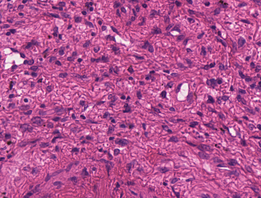
Tumor epithelial tissue: no
Tumor-associated stroma tissue: yes
Normal tissue: no